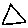
Label: triangle